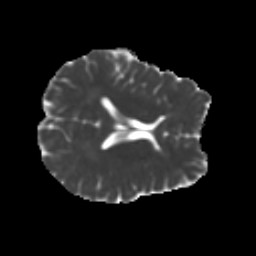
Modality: MD
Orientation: axial
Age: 27
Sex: female
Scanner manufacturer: ge
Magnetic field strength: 3 T
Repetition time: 7.8 s
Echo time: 0.0606 s